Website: home-depot
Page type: billing-address
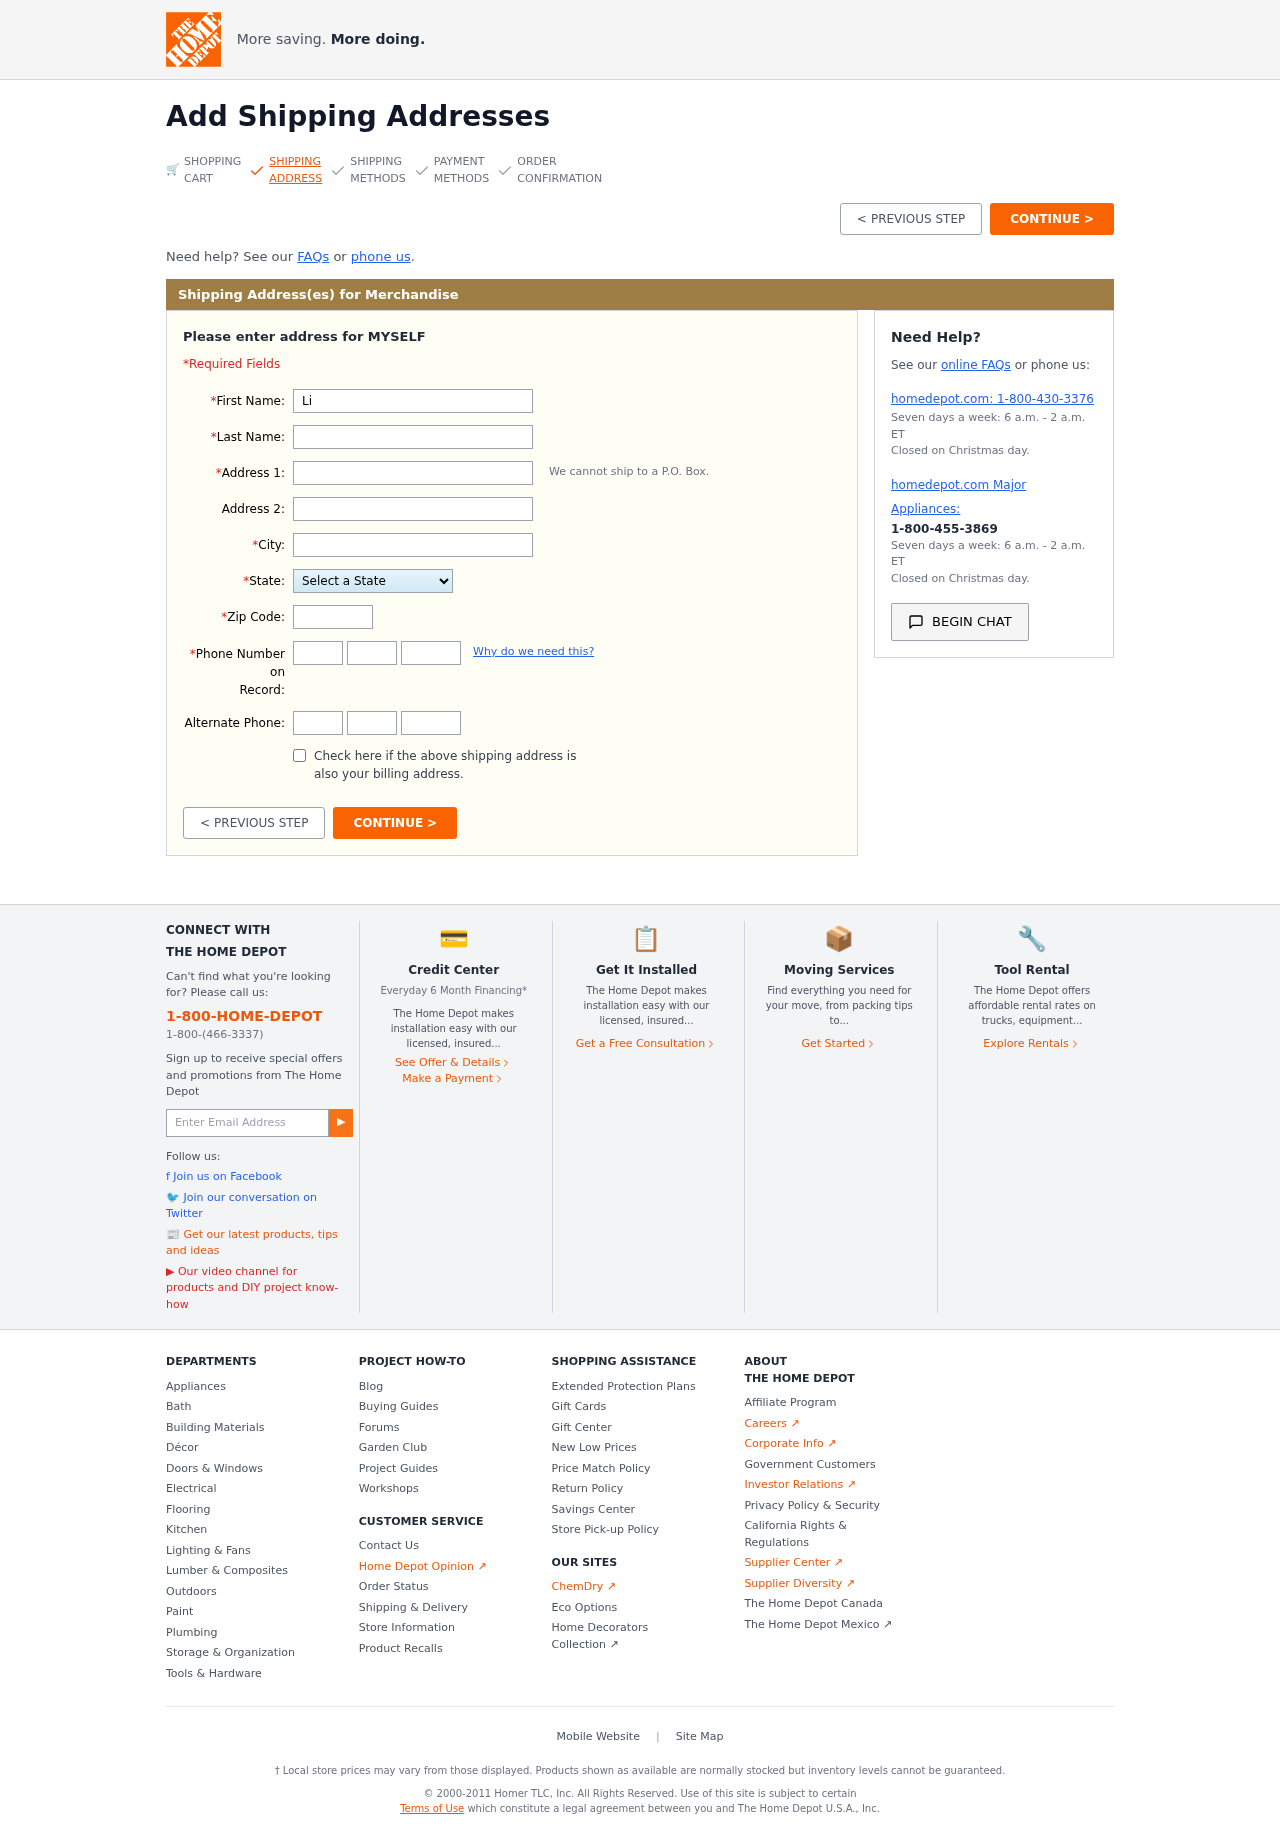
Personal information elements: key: PII_STATE
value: Kansas
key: PII_FIRSTNAME
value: Lisa
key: PII_LASTNAME
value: Sanchez
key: PII_STREET
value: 397 Nicholas Brook
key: PII_STREET2
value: Suite 627
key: PII_CITY
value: West Noah
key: PII_POSTCODE
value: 17116
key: PII_PHONE_AREA
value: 951
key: PII_PHONE_PREFIX
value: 781
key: PII_PHONE_LINE
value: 1495
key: PII_PHONE_ALT_AREA
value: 930
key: PII_PHONE_ALT_PREFIX
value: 741
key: PII_PHONE_ALT_LINE
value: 0107